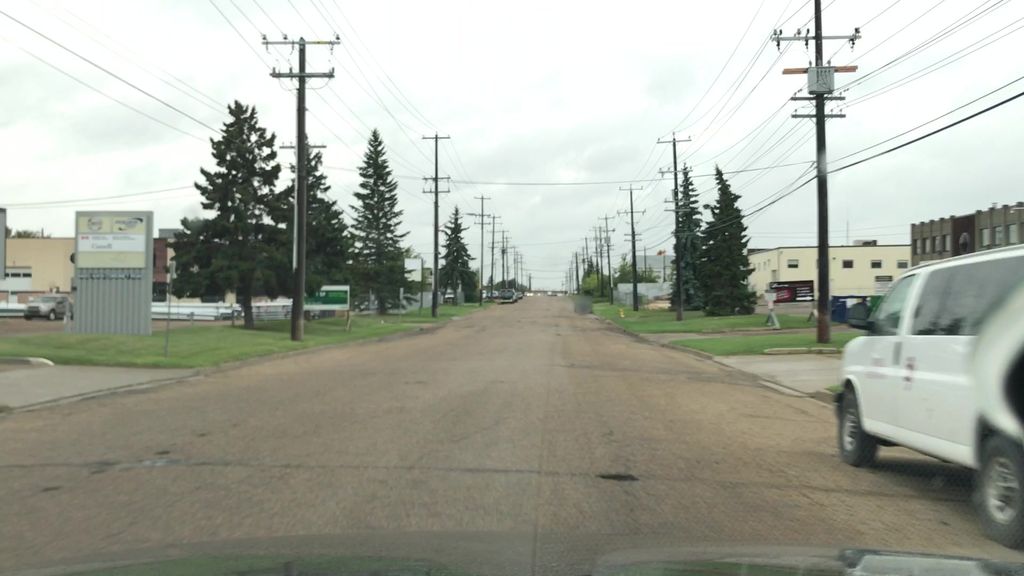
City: edmonton